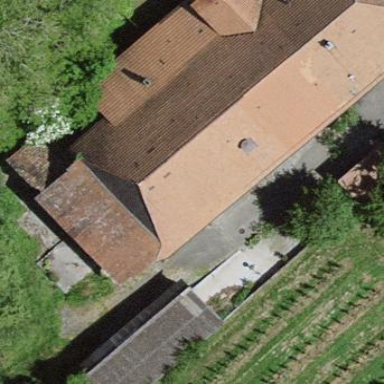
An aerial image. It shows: Farm building.